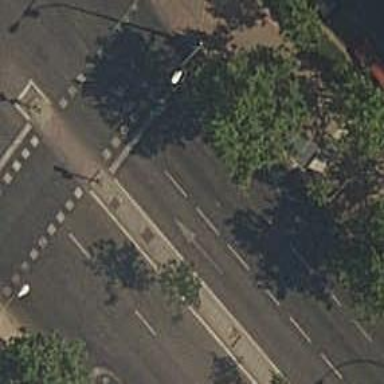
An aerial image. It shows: Road with traffic signals.